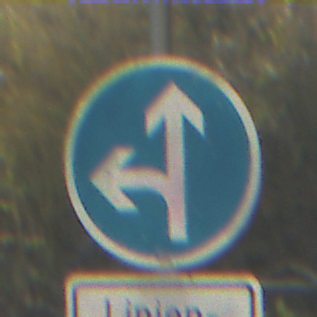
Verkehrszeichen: VorgeschriebeneFahrtrichtungGeradeausOderLinks
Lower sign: BesondereFahrzeugeUndTransportgueter2
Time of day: MorningAfternoon
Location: Outdoor (Nature)
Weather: PartlyCloudy
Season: NotSpecified
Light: Natural